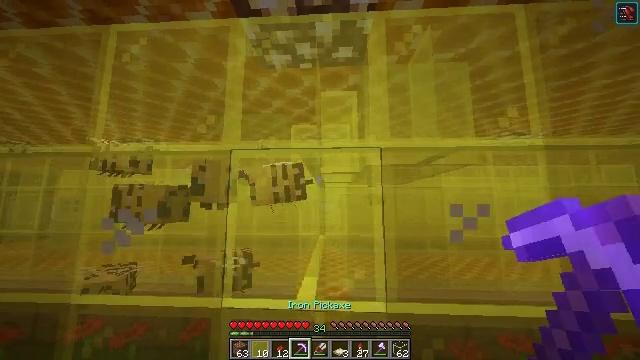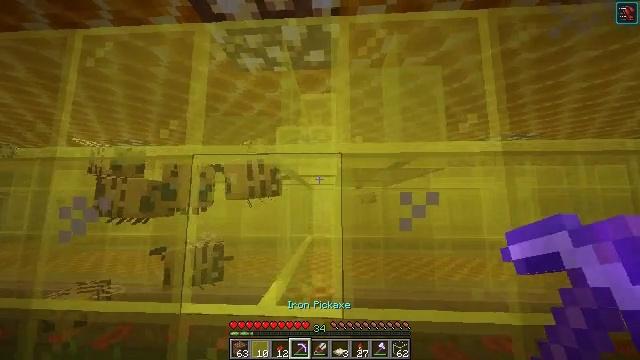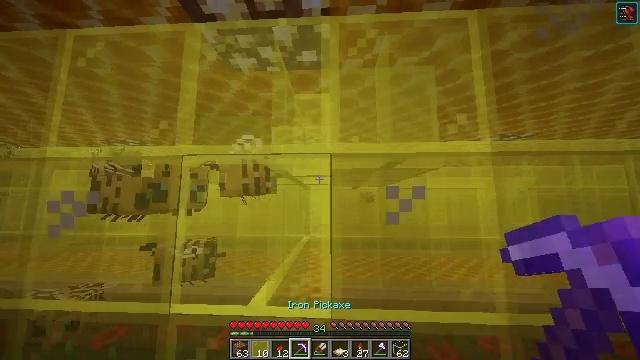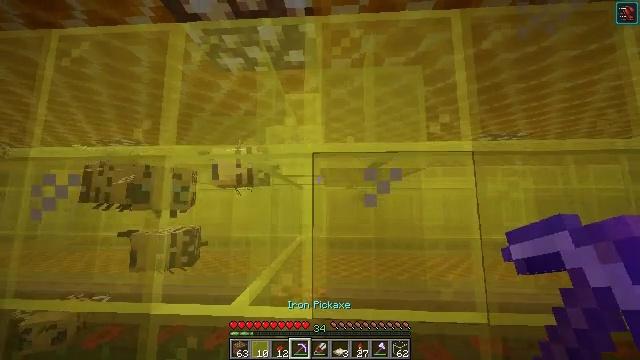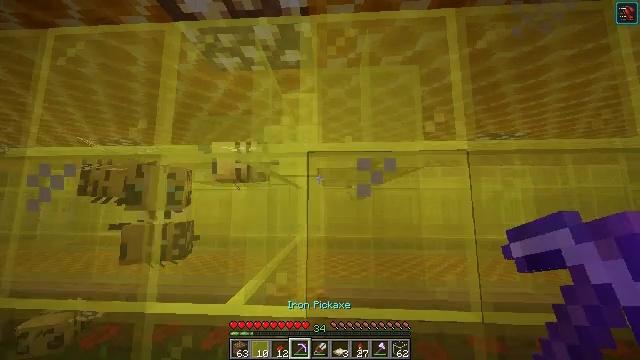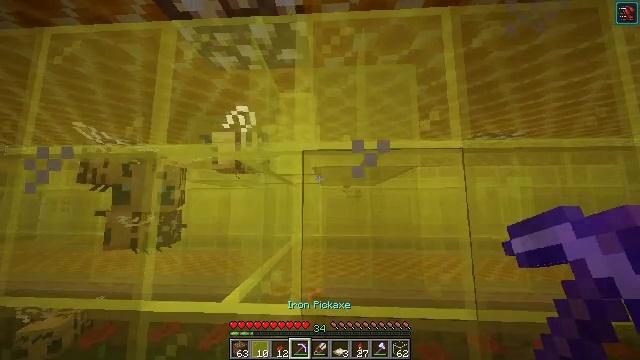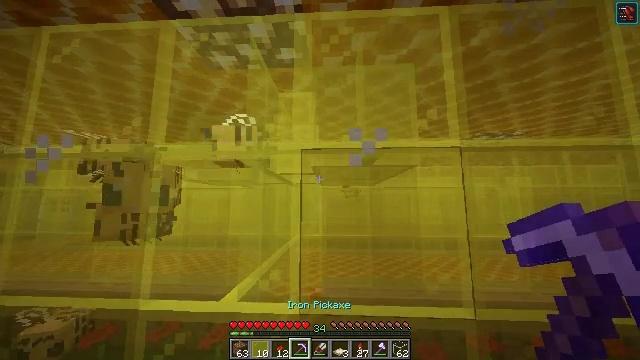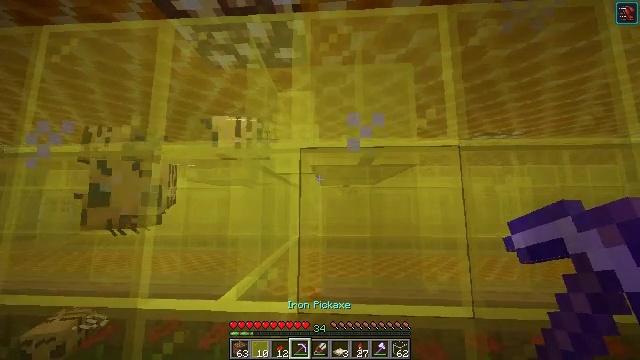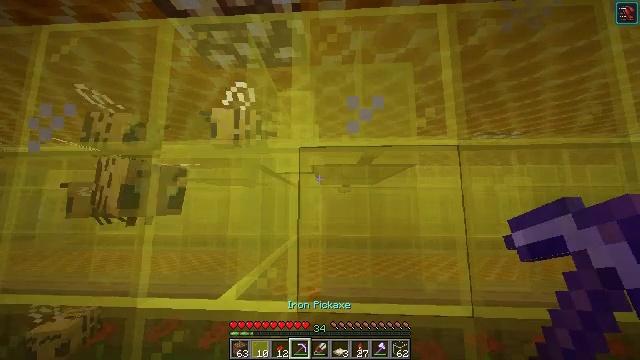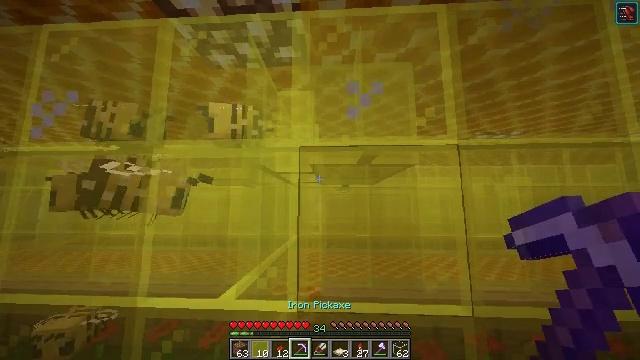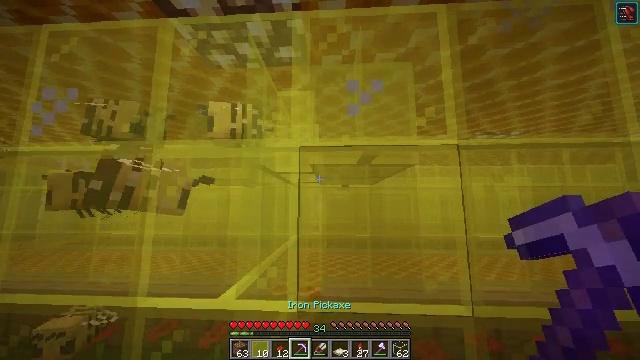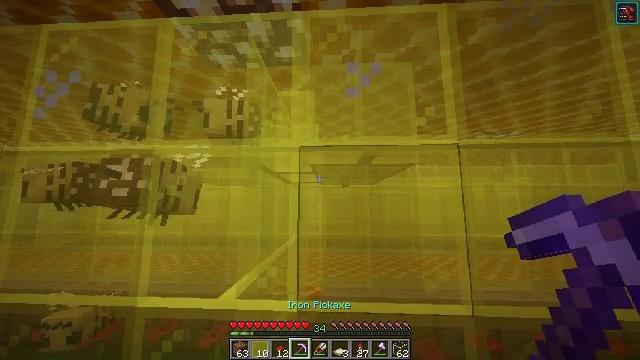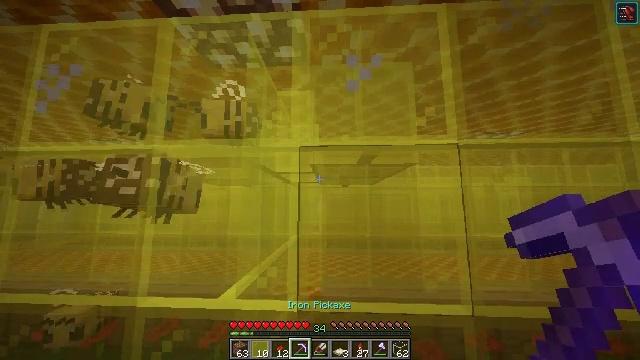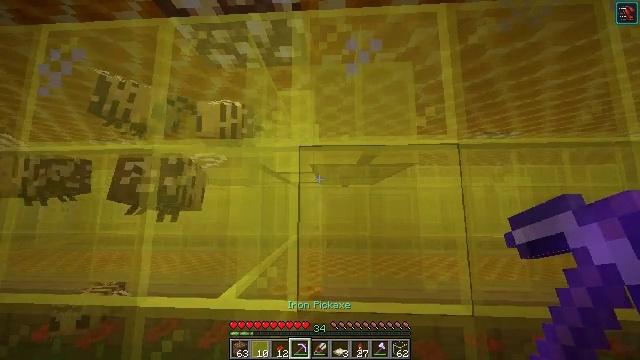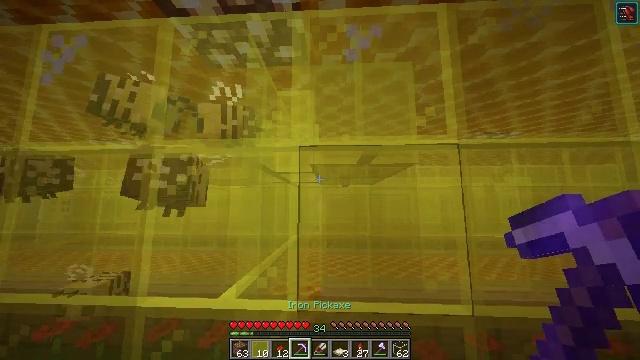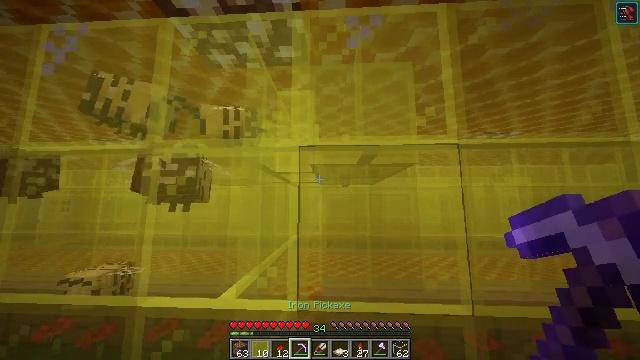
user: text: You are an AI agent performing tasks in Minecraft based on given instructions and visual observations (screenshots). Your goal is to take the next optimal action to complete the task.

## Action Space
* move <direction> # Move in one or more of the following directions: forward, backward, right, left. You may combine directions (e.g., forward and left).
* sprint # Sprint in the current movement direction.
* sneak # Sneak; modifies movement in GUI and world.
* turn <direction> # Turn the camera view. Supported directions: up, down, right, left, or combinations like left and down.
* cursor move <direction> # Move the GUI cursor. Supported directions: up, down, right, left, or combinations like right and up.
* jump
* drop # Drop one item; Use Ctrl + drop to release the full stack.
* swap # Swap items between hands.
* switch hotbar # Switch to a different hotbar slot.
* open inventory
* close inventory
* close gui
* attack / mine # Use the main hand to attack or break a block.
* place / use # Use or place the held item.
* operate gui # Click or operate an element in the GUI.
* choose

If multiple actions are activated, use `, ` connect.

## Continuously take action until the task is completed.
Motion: motion action
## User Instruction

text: Collect the yellow stained glass pane.
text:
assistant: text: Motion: move right
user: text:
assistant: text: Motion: no_op
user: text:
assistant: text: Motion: no_op
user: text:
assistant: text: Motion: no_op
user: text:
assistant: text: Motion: no_op
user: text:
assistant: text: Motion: no_op
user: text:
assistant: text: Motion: no_op
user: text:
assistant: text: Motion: no_op
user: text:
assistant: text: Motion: no_op
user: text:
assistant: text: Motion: no_op
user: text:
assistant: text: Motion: no_op
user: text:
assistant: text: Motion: no_op
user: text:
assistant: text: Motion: no_op
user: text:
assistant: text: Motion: no_op
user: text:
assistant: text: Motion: no_op
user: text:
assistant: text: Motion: no_op
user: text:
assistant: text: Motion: no_op
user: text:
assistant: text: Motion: no_op
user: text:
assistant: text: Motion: no_op
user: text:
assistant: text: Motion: no_op
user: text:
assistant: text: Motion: no_op
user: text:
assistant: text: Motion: no_op
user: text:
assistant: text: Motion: no_op
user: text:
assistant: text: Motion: no_op
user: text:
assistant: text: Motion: no_op
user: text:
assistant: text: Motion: no_op
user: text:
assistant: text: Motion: no_op
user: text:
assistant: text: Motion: no_op
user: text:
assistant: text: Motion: no_op
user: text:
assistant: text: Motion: no_op